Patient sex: F
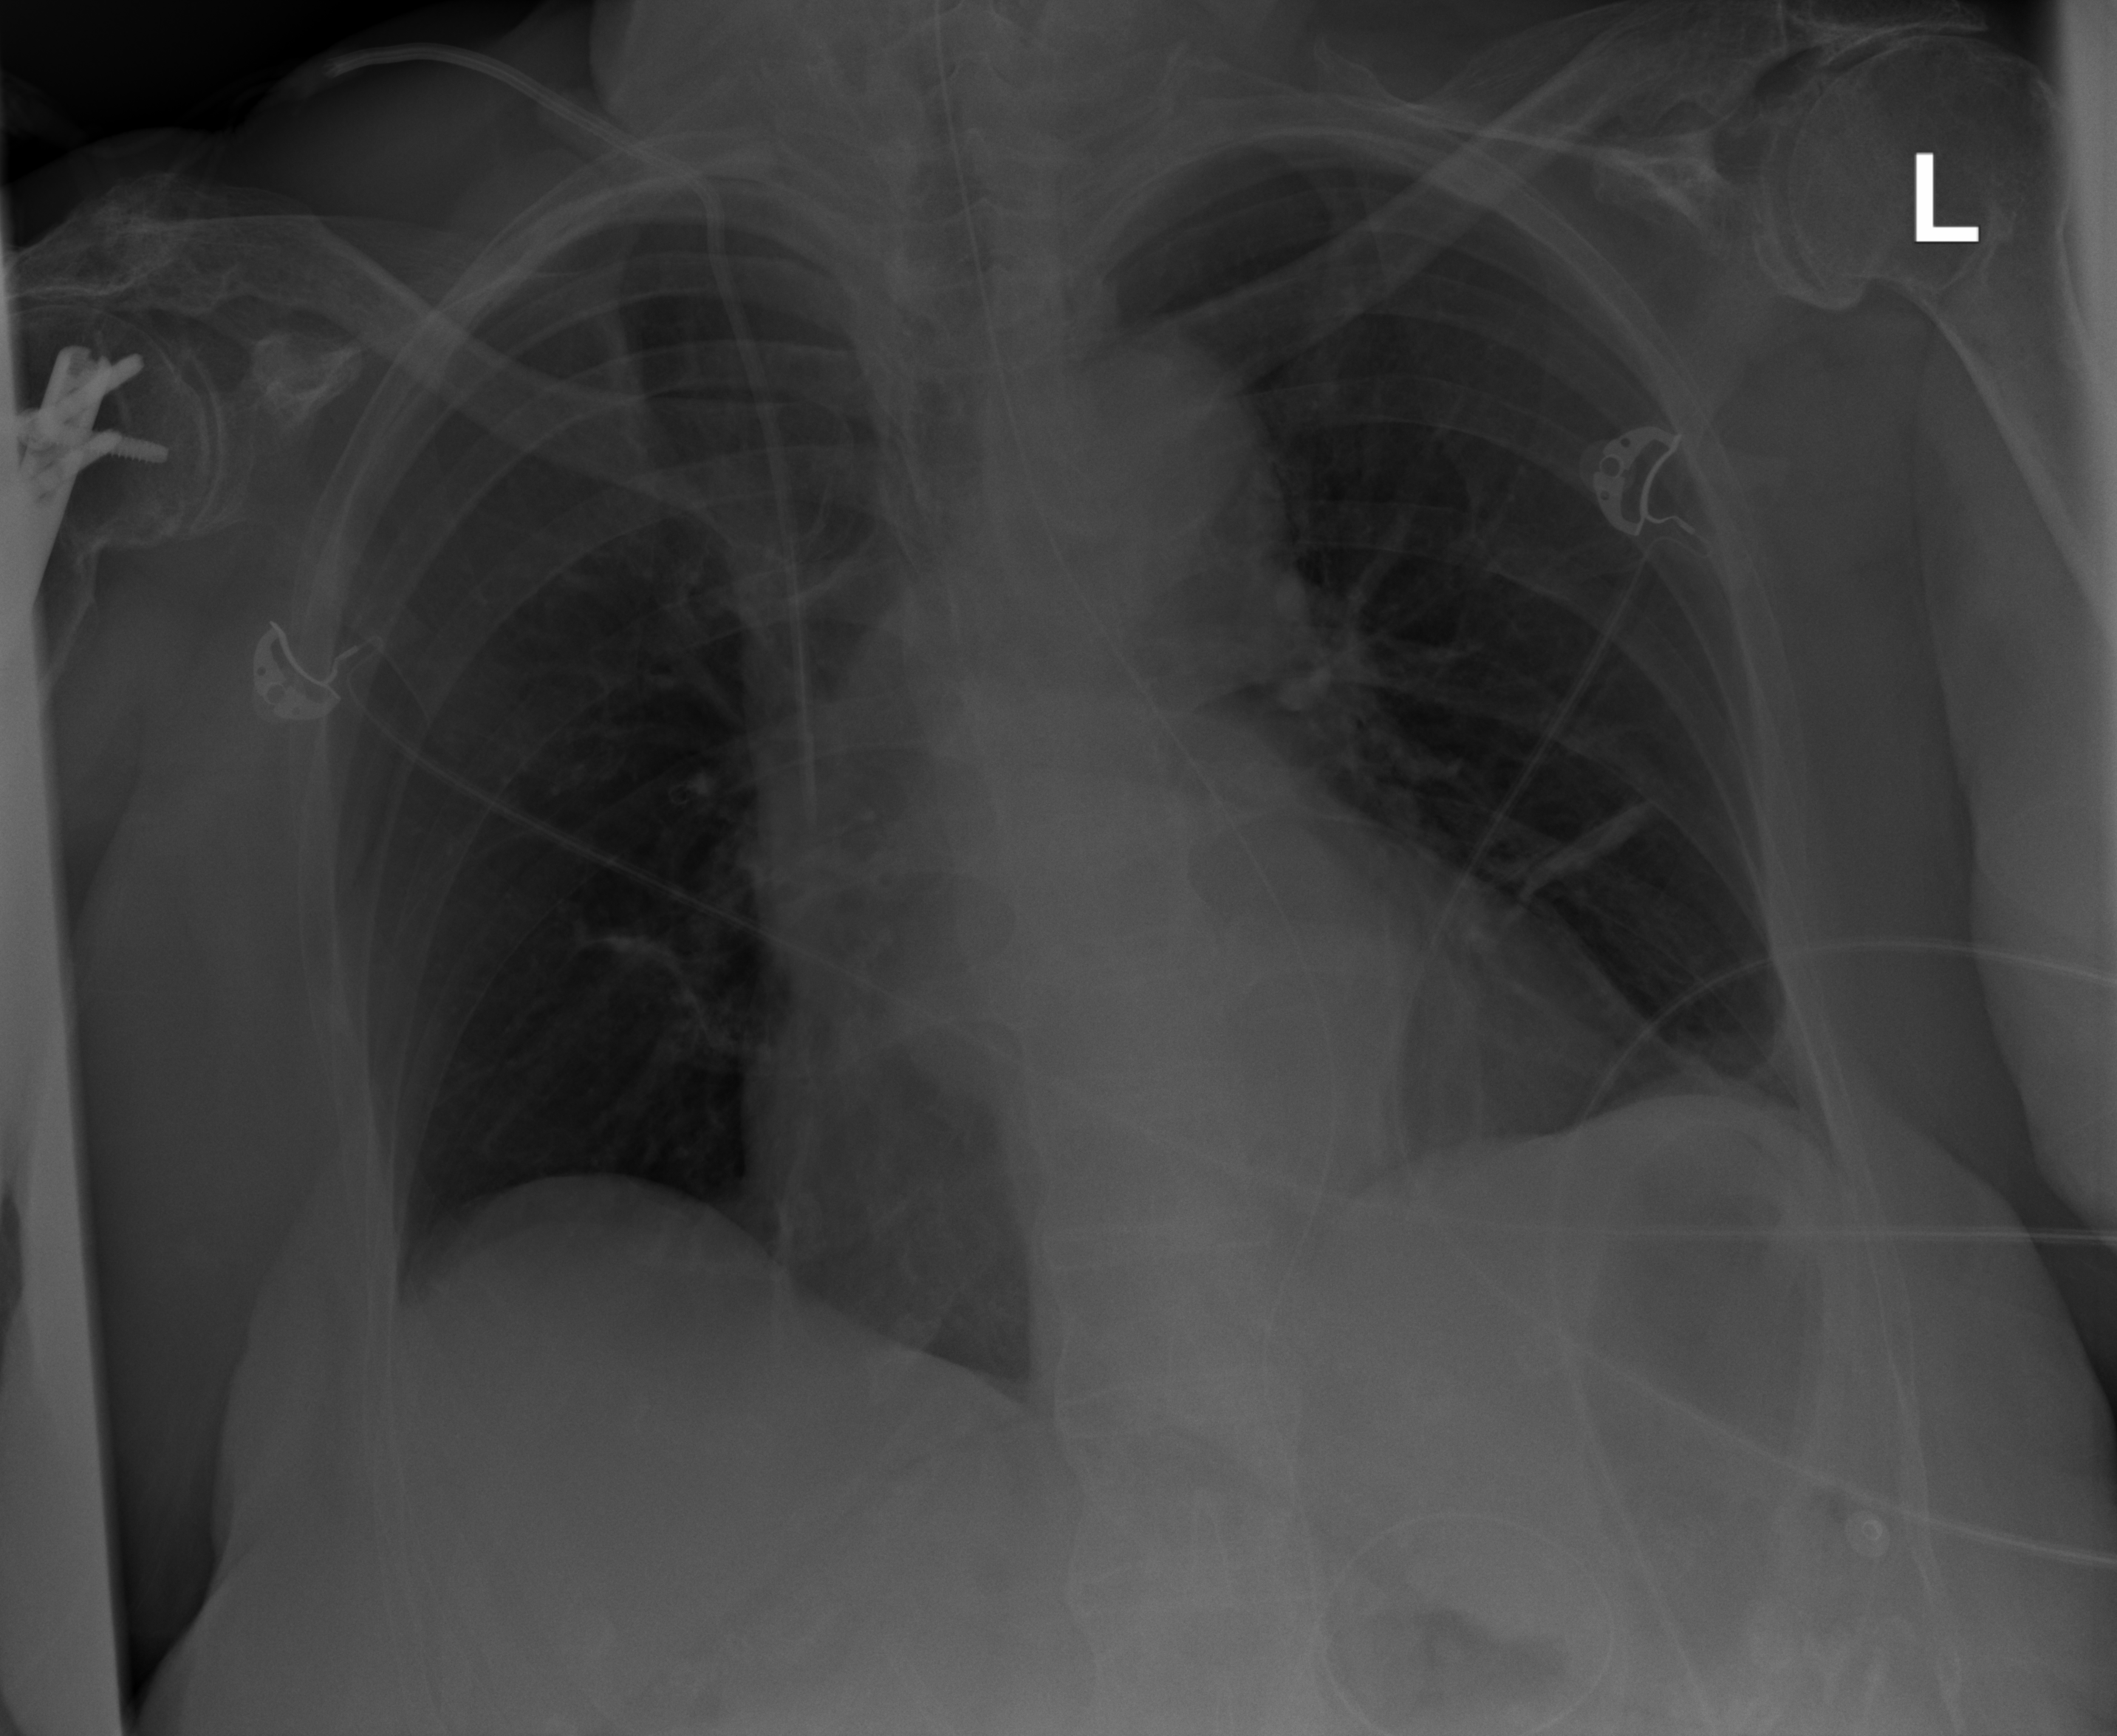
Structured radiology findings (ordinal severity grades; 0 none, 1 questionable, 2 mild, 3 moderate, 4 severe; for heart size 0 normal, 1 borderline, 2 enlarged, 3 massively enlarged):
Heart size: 2
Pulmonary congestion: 0
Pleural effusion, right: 0
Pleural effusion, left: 1
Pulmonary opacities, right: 0
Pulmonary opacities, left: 0
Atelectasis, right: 2
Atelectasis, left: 2